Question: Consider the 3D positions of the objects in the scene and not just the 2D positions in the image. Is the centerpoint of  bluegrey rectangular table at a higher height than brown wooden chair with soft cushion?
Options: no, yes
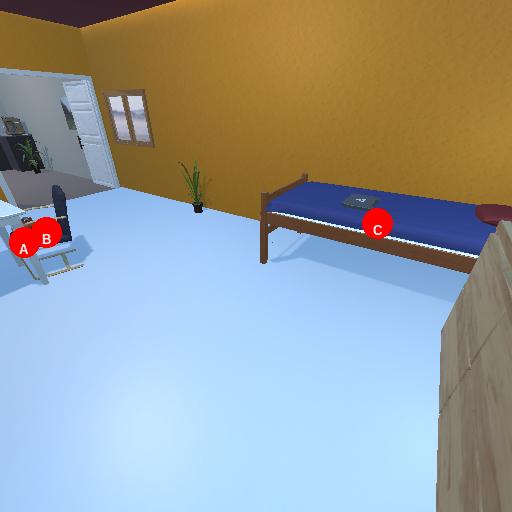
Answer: no